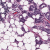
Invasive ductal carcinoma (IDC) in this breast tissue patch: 1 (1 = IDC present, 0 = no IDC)